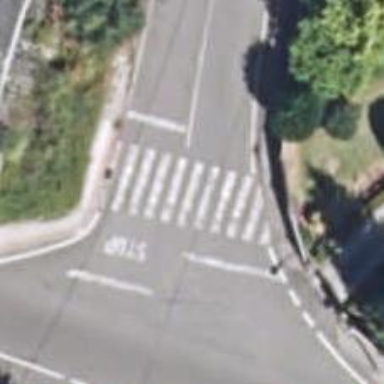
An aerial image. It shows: Zebra crossing on the road.